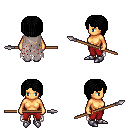
a pixel art fantasy rpg character, female body template, human, tanned skin, gray tattered cape, red pants, black pageboy hairstyle, metal boots, spear, four views (front, back, left, right), 2x2 character sprite sheet, small pixel art, hard edges, no anti-aliasing